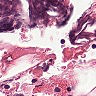
Metastatic tissue present: no